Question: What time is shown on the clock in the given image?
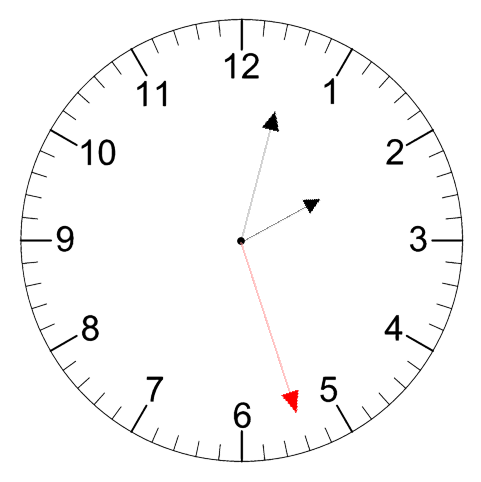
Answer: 02:02:27